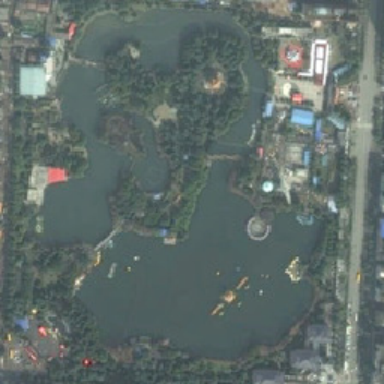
Playgrounds and lush trees are on the side of the road .